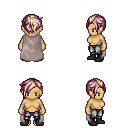
a pixel art fantasy rpg character, female body template, human, tanned skin, gray cape, metal pants, white blonde pixie cut hairstyle, black shoes, four views (front, back, left, right), 2x2 character sprite sheet, small pixel art, hard edges, no anti-aliasing